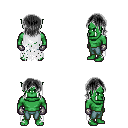
a pixel art fantasy rpg character, male body template, orc, green skin, white tattered cape, teal pants, gray long bangs hairstyle, metal gloves, four views (front, back, left, right), 2x2 character sprite sheet, small pixel art, hard edges, no anti-aliasing